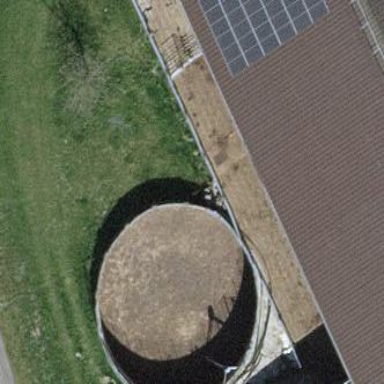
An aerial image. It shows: Storage tank that is man-made.